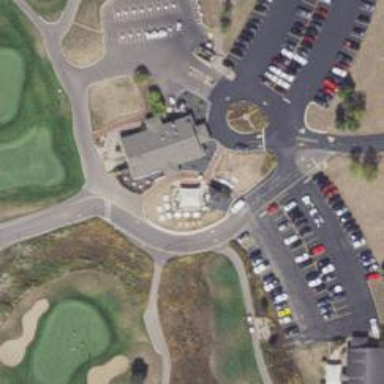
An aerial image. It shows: Path for golf carts.